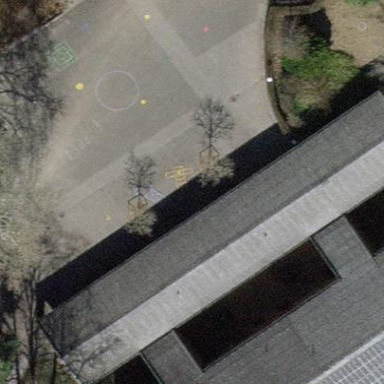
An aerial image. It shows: School building with gabled roof made of silver metal. The roof is oriented along the building.